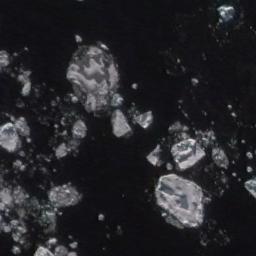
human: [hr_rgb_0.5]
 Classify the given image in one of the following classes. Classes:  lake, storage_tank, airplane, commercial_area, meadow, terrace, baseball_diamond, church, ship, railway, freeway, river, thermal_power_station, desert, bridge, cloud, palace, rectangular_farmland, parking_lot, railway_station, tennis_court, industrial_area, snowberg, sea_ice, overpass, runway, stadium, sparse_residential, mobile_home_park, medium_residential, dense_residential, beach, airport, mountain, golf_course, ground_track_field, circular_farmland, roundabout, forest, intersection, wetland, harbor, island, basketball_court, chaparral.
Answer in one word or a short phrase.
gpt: sea_ice